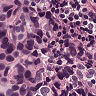
Metastatic tissue present: yes